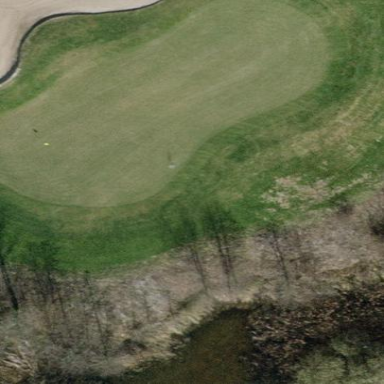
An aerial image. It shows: Green golf area with grass land use.